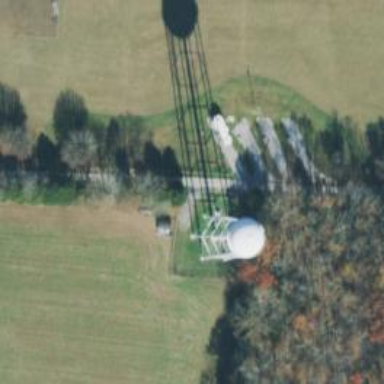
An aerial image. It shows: Water tower that is man-made.